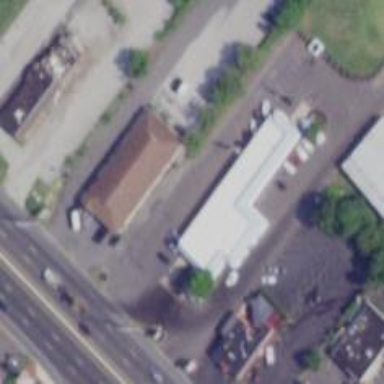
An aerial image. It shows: Car wash facility located inside building.